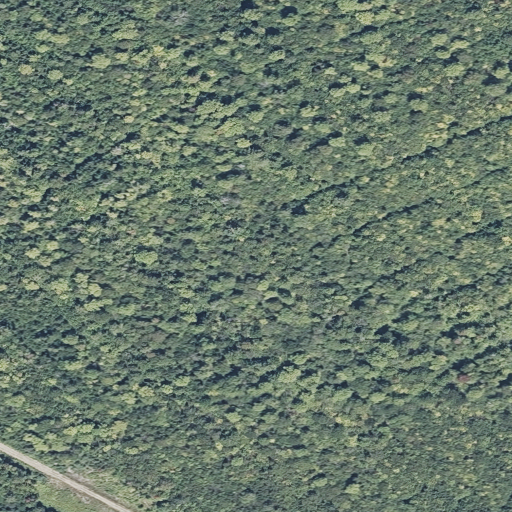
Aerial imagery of ridge(s) in Maine named Bear Ridge containing mixed forest, deciduous forest, and pasture